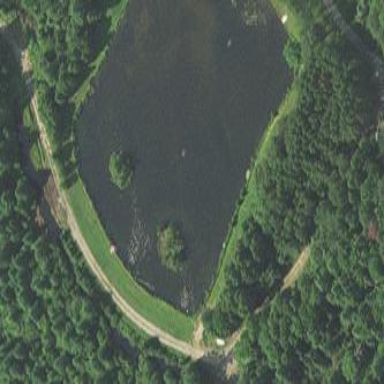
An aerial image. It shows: Peaceful pond surrounded by nature.